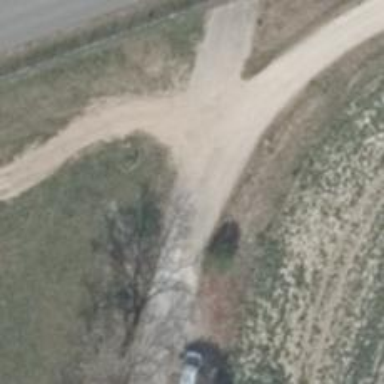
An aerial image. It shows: Gravel track road.